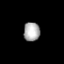
Tissue: prostate
Cell type: Myeloid cells
Senescence score: 0.3439
Nuclear area (px): 305
Mean DAPI intensity: 171.121